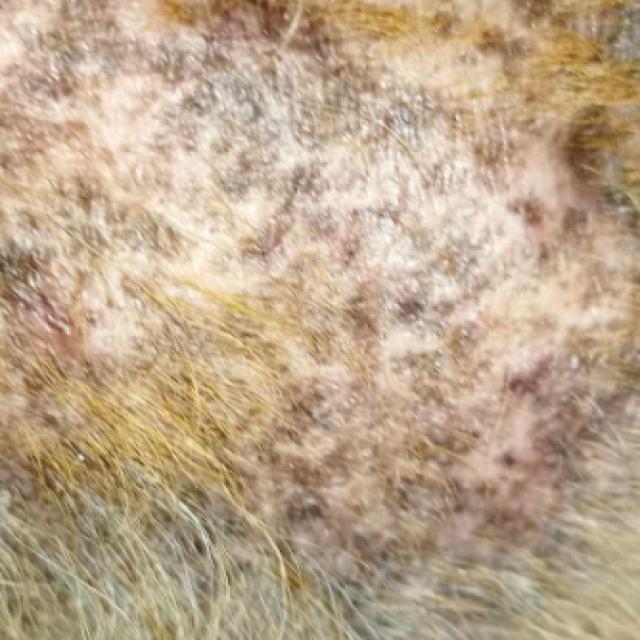
Canine demodicosis (Demodex mange) — caused by Demodex canis mites. Presents with alopecia, follicular papules, pustules, and comedones. Often localized on face and forelimbs.